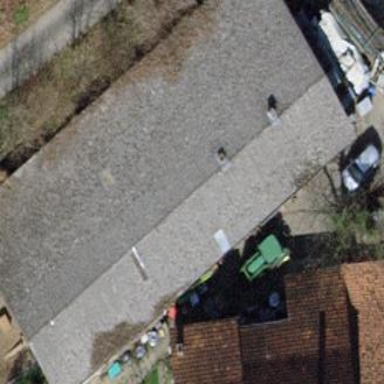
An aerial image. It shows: Gabled roof on farm auxiliary building.